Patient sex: M
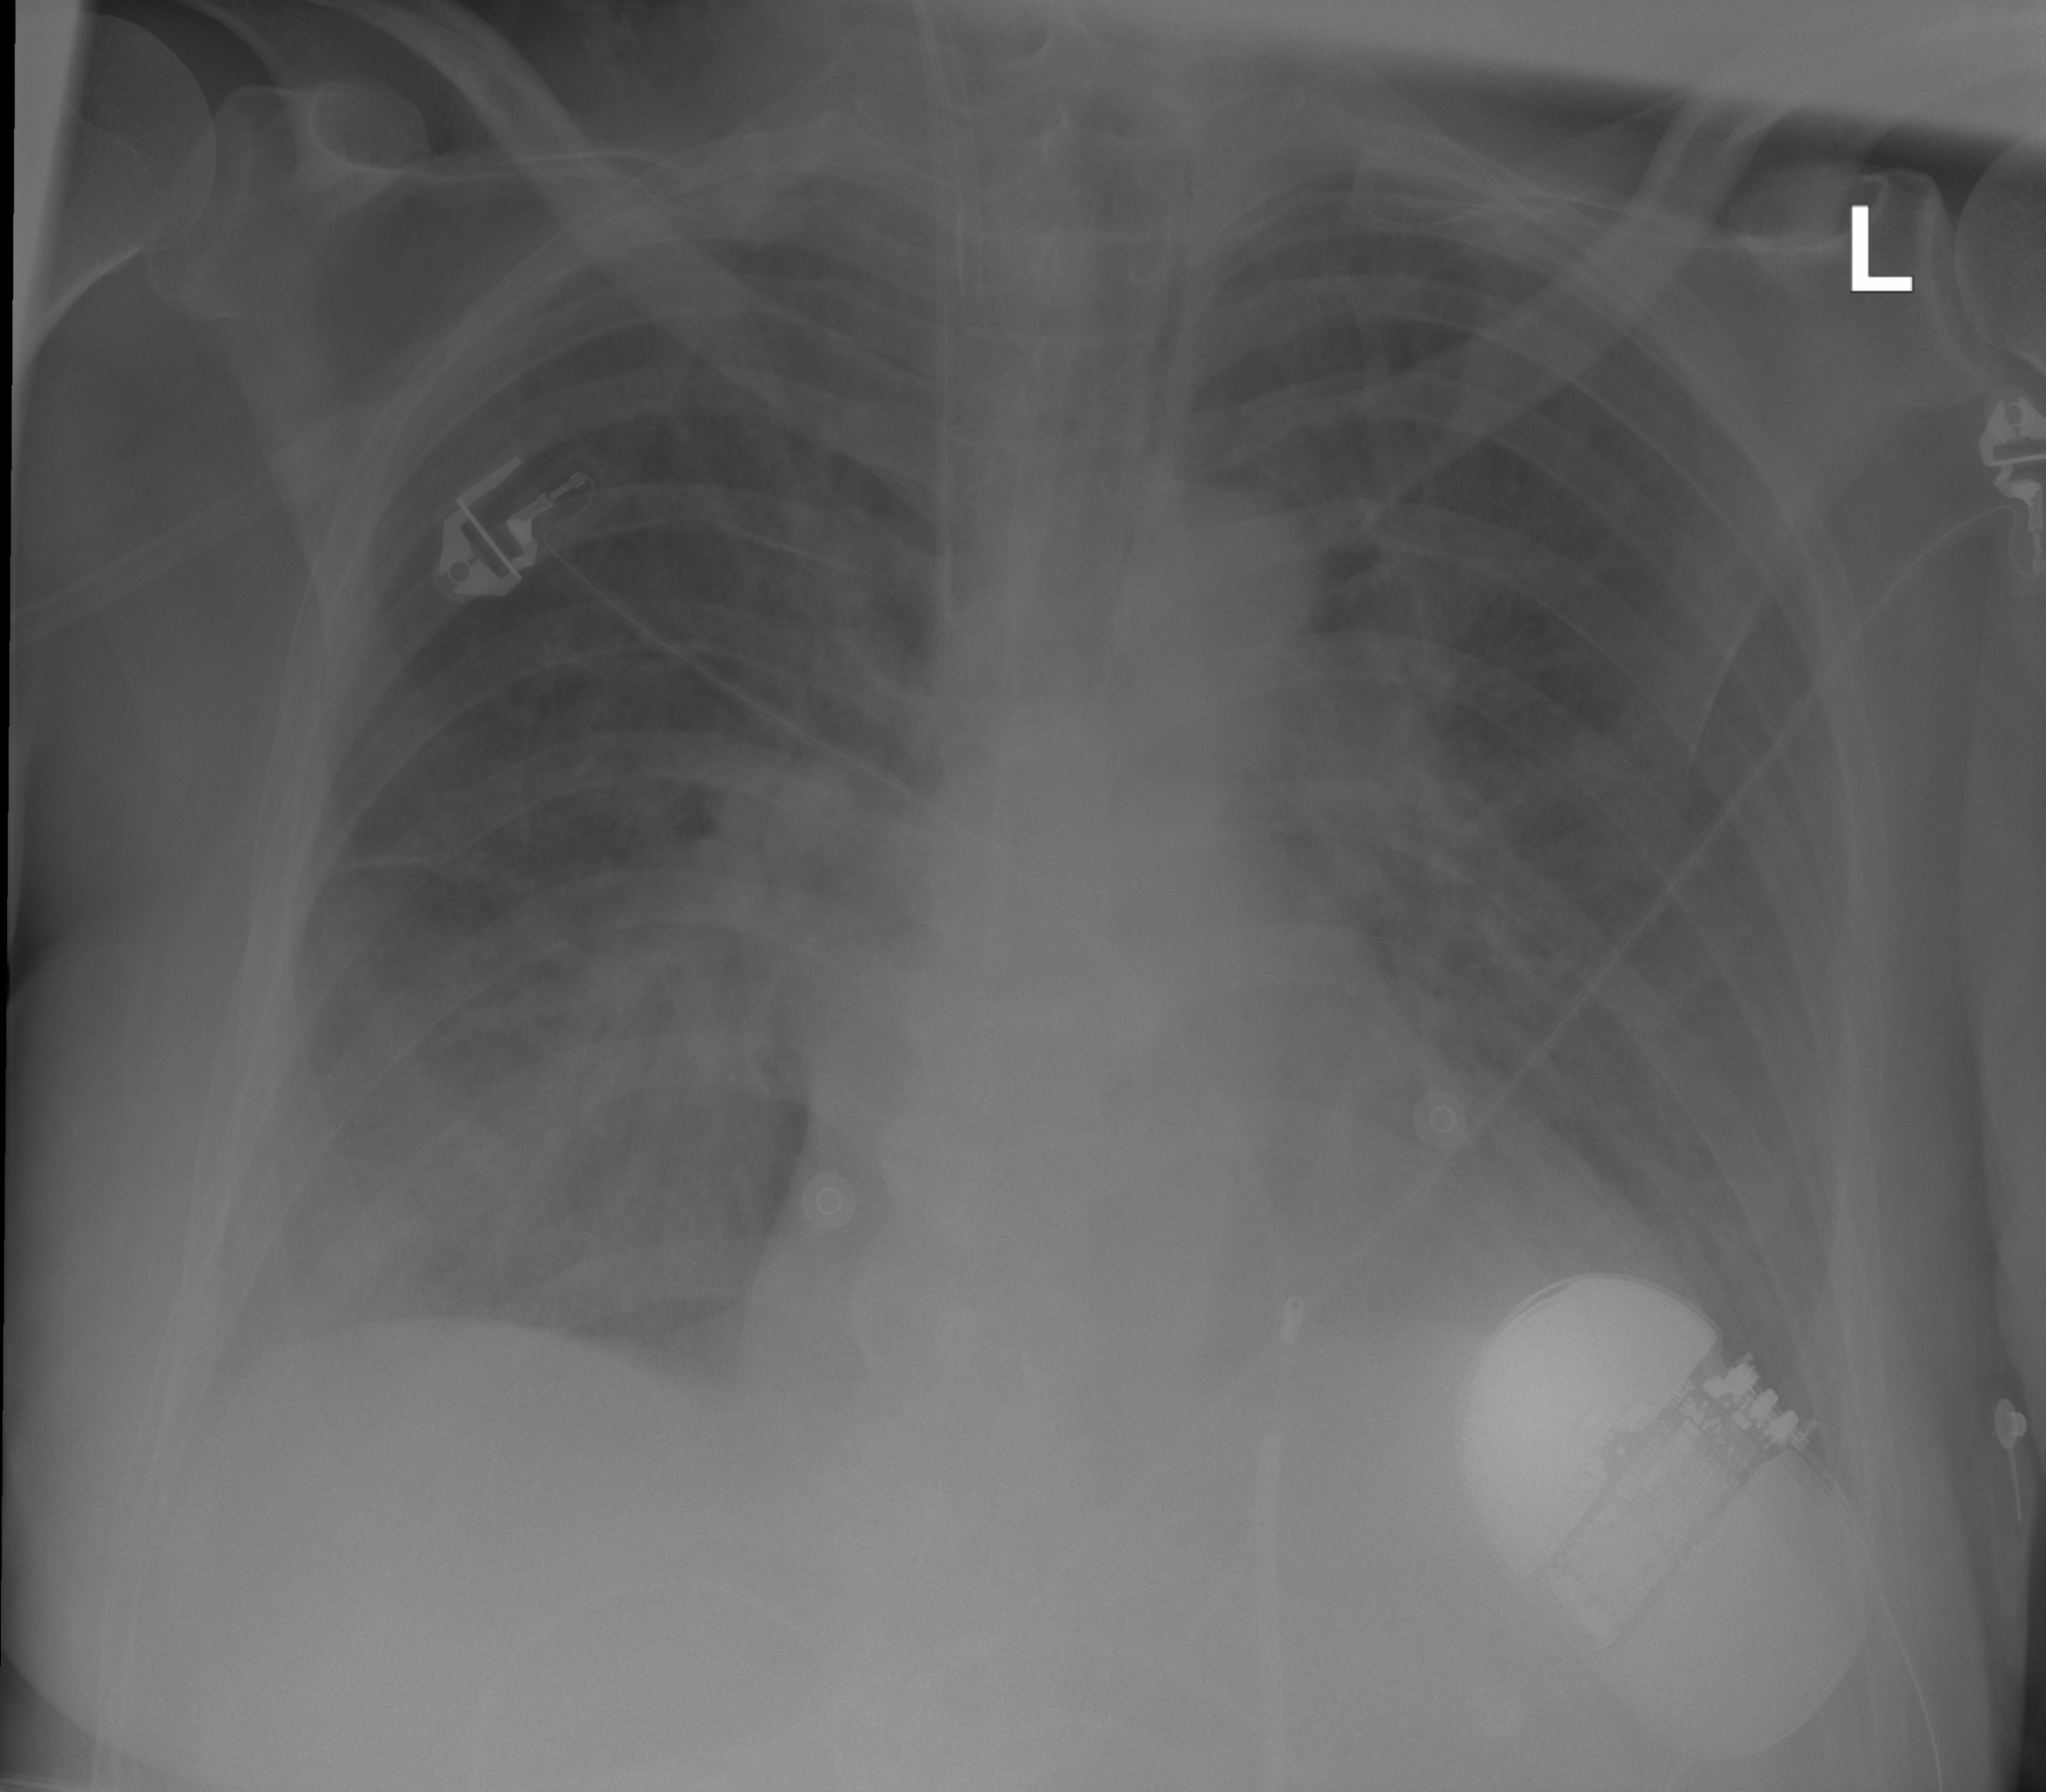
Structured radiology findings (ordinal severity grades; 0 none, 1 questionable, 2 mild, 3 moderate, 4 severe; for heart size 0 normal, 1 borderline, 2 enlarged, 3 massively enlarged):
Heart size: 0
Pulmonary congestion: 0
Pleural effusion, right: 0
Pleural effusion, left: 2
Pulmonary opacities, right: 0
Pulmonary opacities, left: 0
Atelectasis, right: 0
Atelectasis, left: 0